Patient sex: M
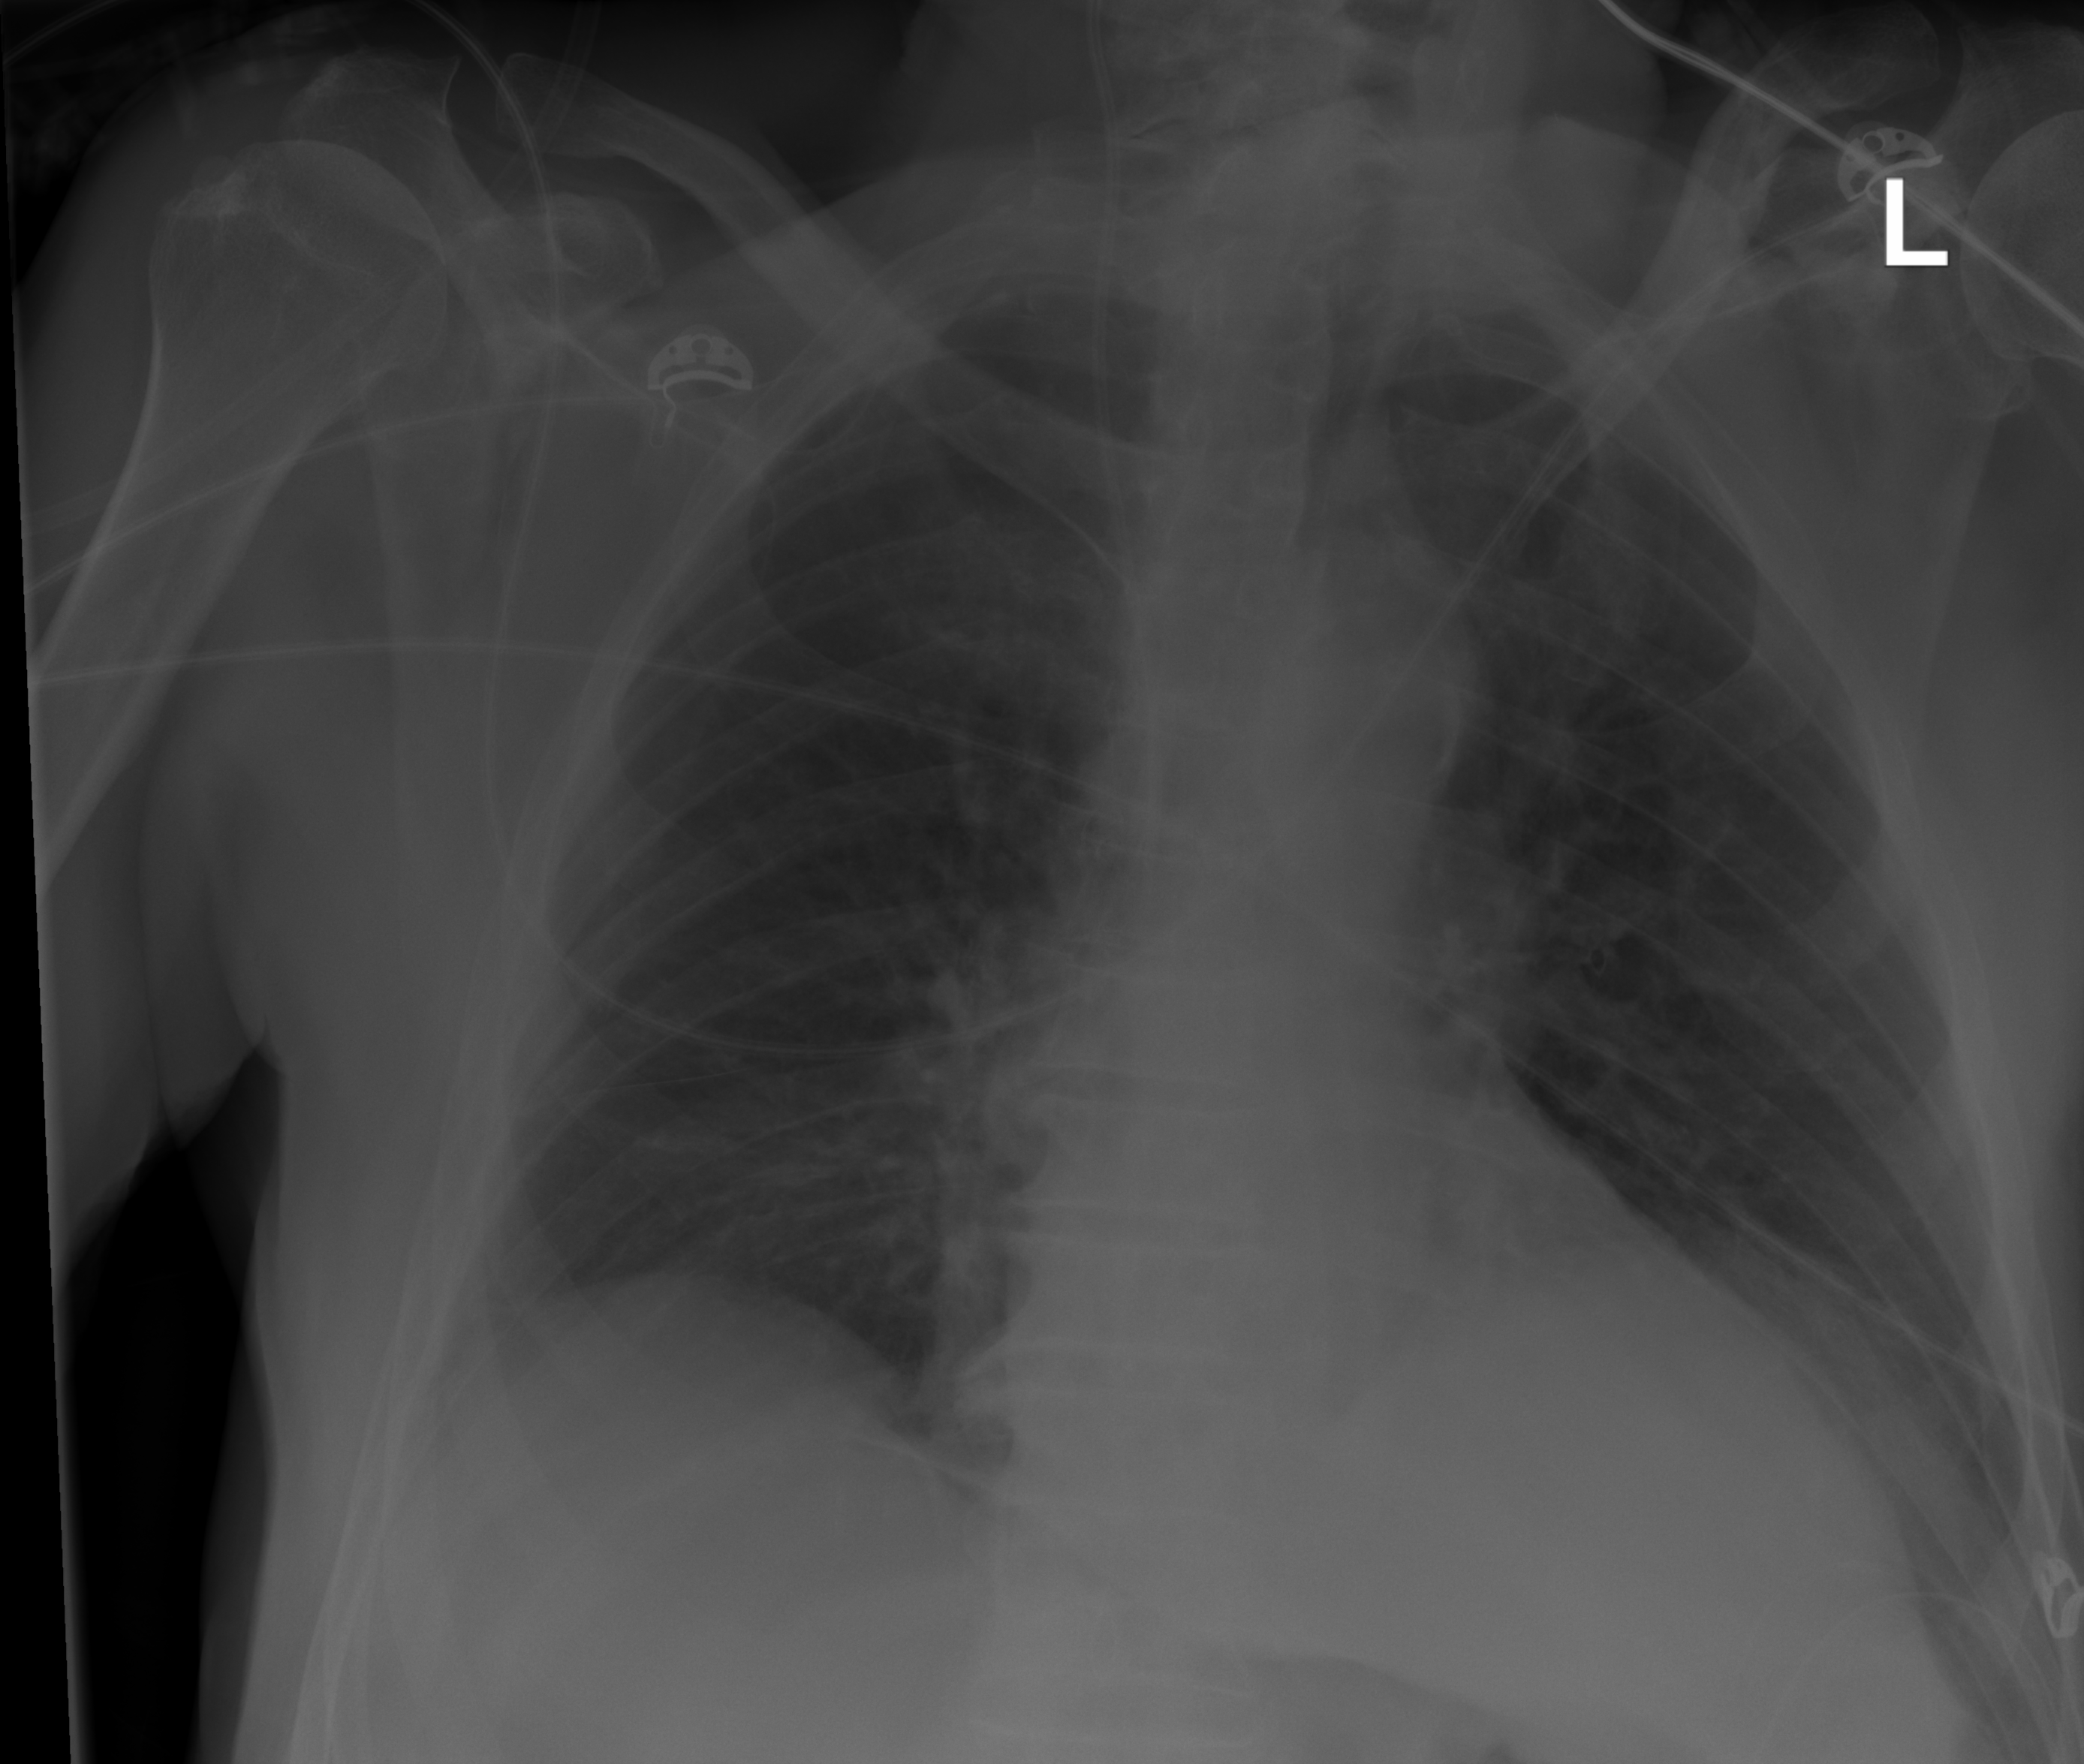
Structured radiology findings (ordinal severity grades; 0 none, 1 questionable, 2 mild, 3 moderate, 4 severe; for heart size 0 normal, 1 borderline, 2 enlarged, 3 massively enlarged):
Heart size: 2
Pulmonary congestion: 0
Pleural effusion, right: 0
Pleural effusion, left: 1
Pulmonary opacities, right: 1
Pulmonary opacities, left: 0
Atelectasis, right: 1
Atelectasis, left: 1